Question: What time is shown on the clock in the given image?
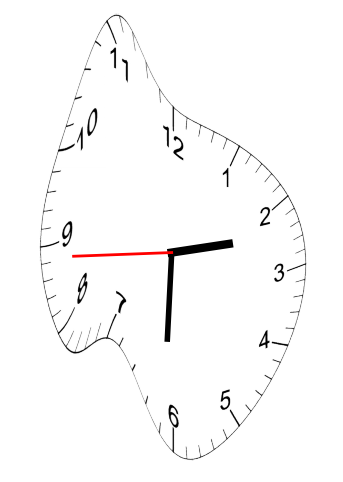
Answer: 02:30:44